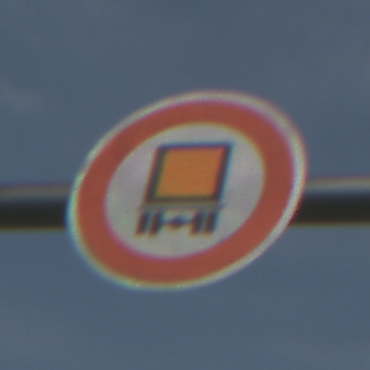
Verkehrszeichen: VerbotKennzeichnungspflichtigeKraftfahrzeugeGefaehrlicheGueter
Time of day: MorningAfternoon
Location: Outdoor (Nature)
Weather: PartlyCloudy
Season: NotSpecified
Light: Natural